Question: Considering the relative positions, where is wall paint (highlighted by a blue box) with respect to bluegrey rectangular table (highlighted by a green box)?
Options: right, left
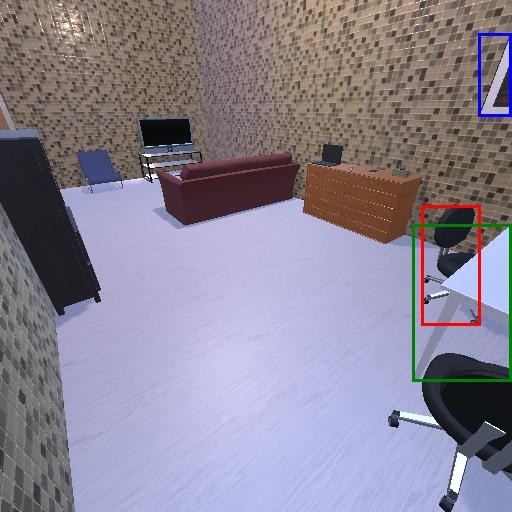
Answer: right